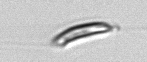
Label: Chrysochromulina